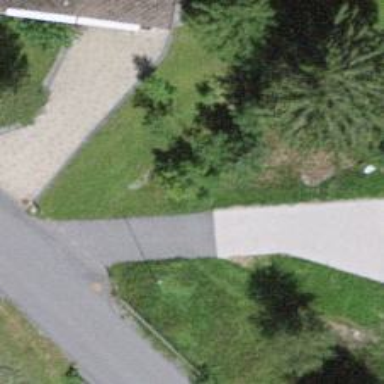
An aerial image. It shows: Driveway made of paving stones.